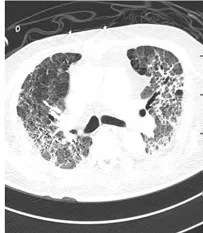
Serial chest radiographs. ECMO day 48.
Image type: radiology (ct)